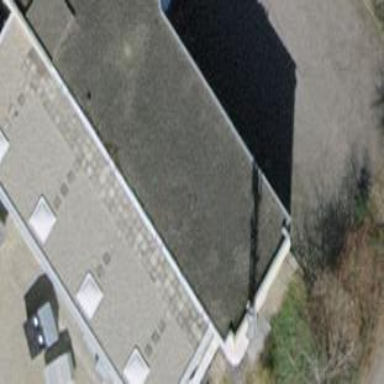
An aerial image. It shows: Flat roof commercial building with gray roof and light steel blue walls.